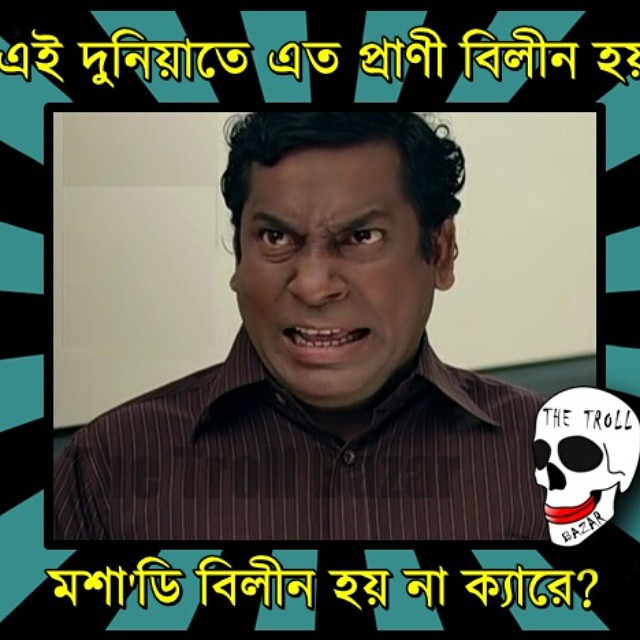
Caption: এই দুনিয়াতে এত প্রানী বিলীন হয় মশাডি বিলীন হয়না ক্যারে ?
Label: non-hate